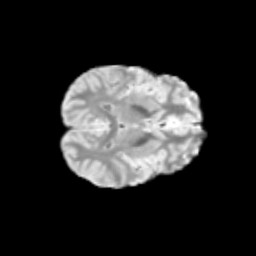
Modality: T2w
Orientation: axial
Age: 12
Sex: male
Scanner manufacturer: siemens
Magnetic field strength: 3 T
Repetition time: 3.8 s
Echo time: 0.07 s